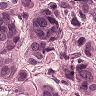
Metastatic tissue present: yes